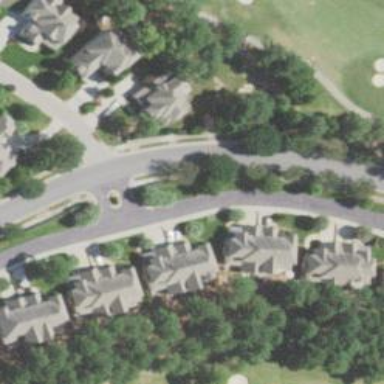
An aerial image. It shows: Pathway for golfing.